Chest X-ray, PA view. Patient: 39 years old, sex M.
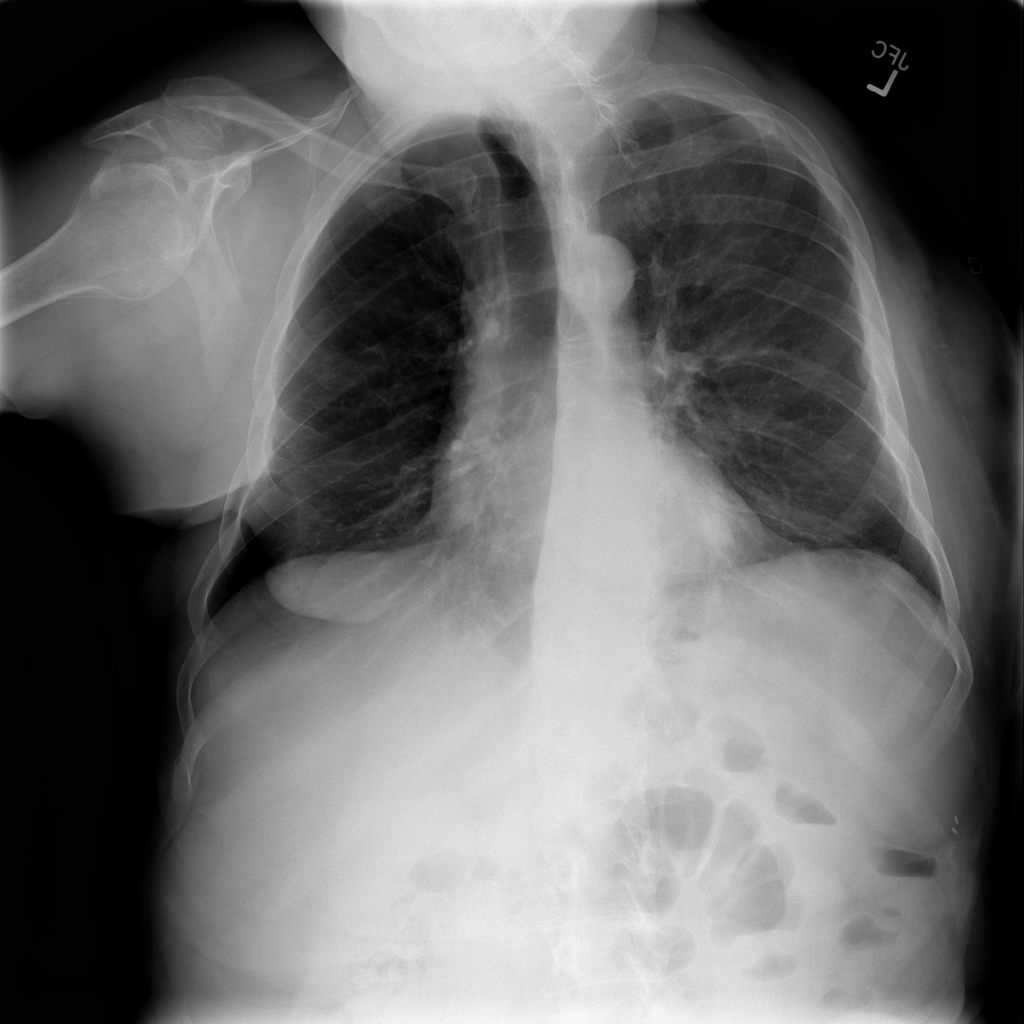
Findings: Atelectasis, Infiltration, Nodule